Question: I currently have a small table in excel, and i am looking to create a summary table that displays "total visits with a width over 1024" and "total visits with a width of 1024 and below". But i would like this to operate within a formula as this table will be updated on a weekly basis and i would like a certain amount of the work automated.
Is this possible? i have already looked into '=SUMIF', came out all zeros, and i would like to avoid a long string of '=IF''s.

(Note, i am aware i have spelt height wrong, this is what happens when your messing with google analtytics and excel first thing in the morning)
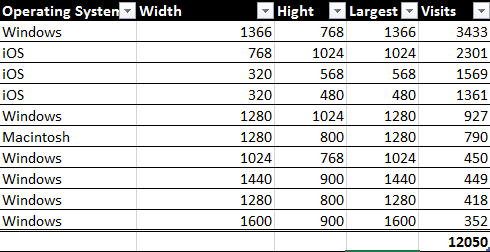
Answer: Following are the formulas that you can use -
"total visits with a width over 1024"
=SUMIF(B2:A10,">"&1024,E2:E10)
"total visits with a width of 1024 and below"
=SUMIF(B2:A10,"<="&1024,E2:E10)
where B column represents width column and E column represents visits column